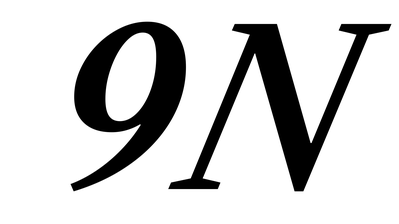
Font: LibreCaslonText-Italic_SemiBold_Italic